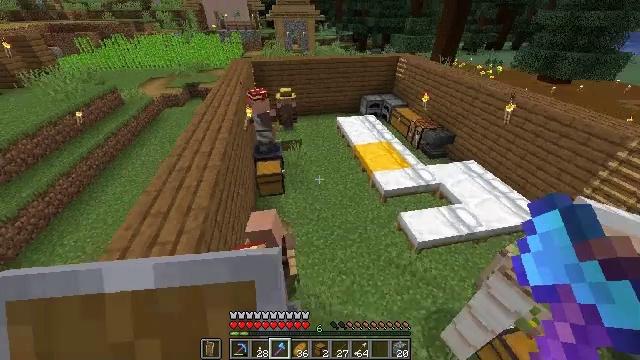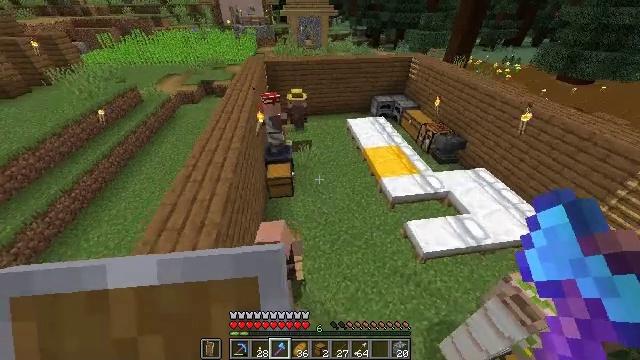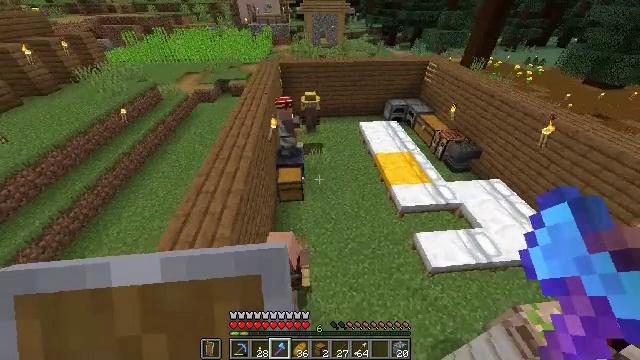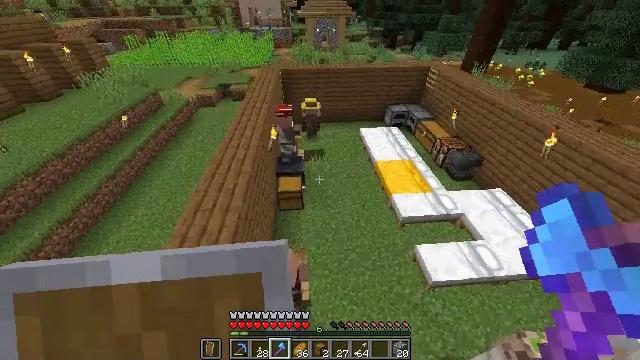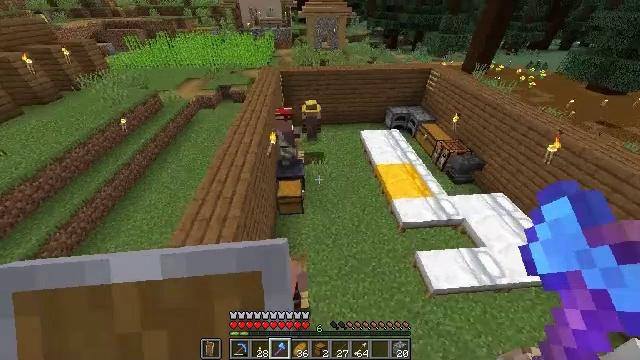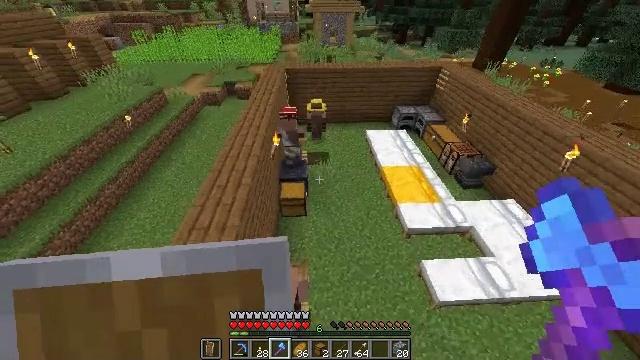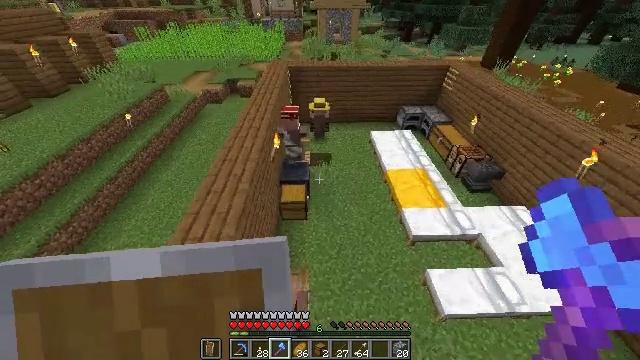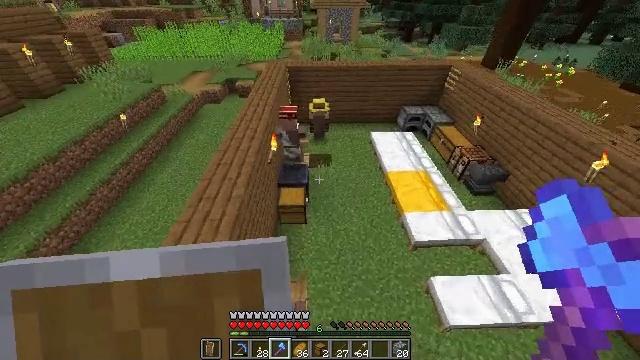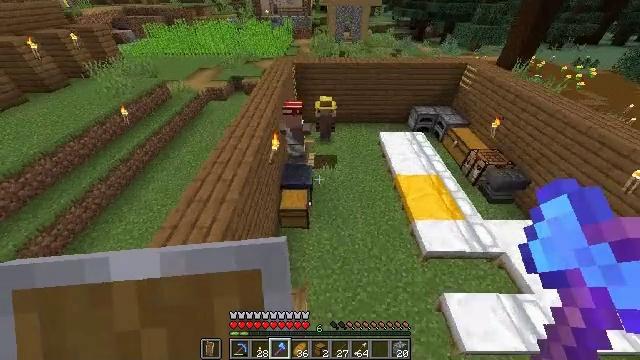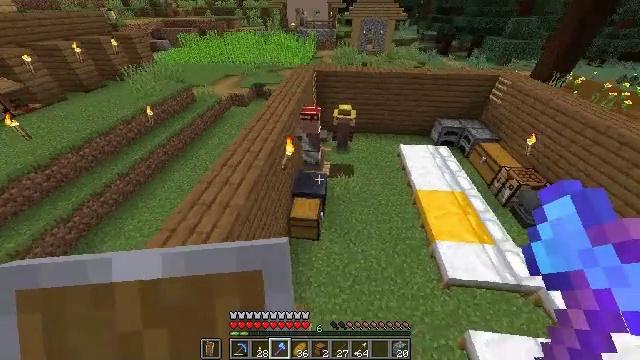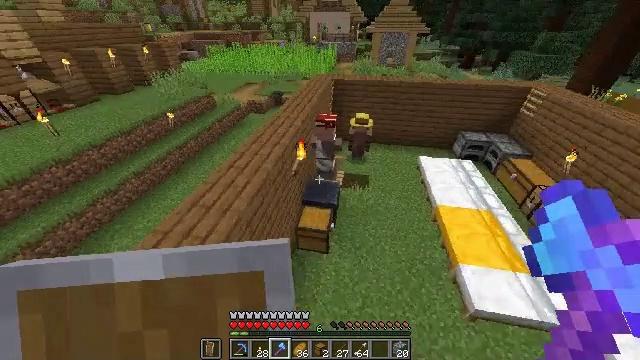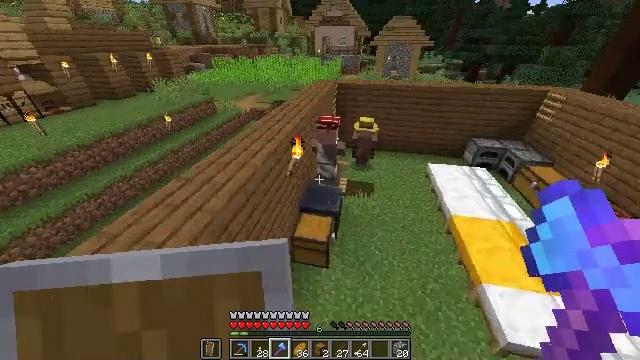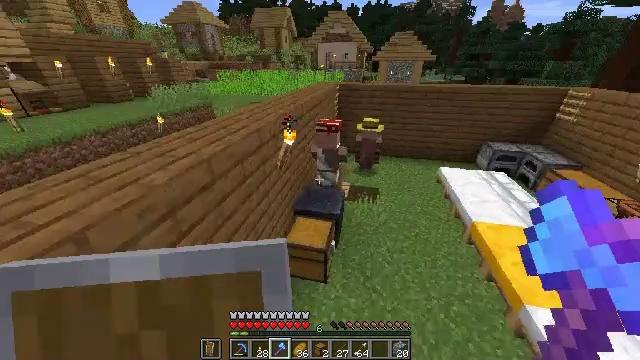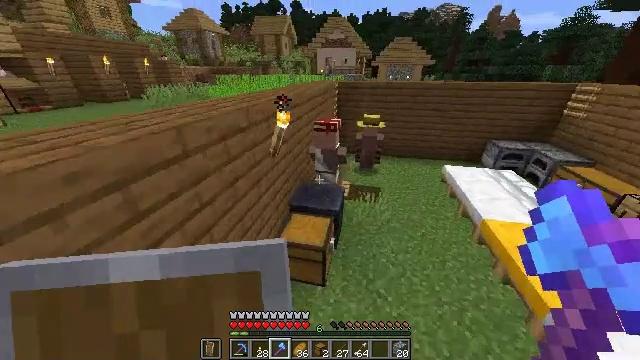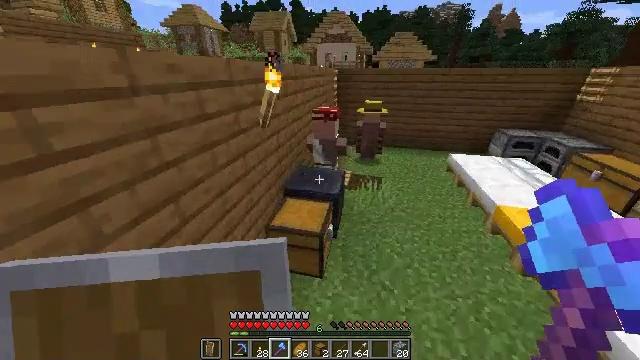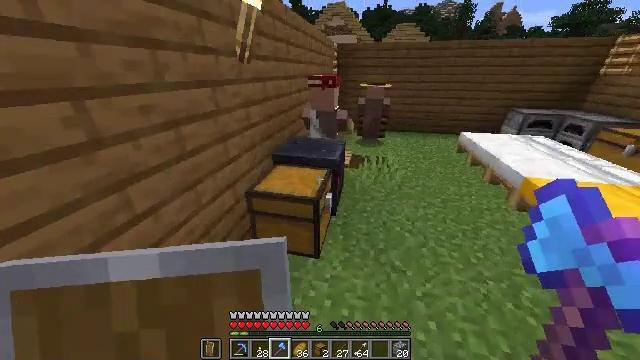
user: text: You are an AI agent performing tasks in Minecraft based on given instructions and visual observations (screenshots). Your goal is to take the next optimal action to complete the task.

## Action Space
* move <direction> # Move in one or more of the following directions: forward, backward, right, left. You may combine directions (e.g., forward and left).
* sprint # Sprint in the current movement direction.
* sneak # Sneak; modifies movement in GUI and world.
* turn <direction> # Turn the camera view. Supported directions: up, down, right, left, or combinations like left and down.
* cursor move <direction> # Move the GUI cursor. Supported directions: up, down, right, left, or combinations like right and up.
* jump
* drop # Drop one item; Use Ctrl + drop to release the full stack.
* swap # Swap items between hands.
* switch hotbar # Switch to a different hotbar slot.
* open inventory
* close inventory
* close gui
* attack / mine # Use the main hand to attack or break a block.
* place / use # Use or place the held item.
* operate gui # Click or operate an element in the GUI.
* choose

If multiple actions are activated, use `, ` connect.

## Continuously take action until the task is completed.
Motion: motion action
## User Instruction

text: Enchant a book to create an enchanted book.
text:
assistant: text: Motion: move forward, sprint, turn left and down, jump
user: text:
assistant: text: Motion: move forward, sprint, turn left and down, jump
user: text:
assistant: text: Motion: move forward, sprint, jump
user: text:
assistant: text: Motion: move forward, sprint, jump
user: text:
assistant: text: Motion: move forward, sprint, turn left and down, jump
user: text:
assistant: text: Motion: move forward, sprint, turn left, jump
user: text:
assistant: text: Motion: move forward, sprint, jump
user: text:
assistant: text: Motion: move forward, sprint, turn left
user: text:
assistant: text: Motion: move forward, turn left and up
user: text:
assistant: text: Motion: move forward, turn left and up
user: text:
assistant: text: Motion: move forward, turn left and up
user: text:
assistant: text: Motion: move forward, turn up
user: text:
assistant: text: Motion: move forward, turn up
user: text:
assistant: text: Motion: move forward, jump
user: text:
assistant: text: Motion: move forward, jump
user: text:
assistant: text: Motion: move forward, jump
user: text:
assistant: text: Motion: move forward, jump
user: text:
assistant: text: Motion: move forward, turn up, jump
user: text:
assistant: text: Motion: move forward, jump
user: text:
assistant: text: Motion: move forward, jump
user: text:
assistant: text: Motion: move forward, jump
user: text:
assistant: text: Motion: move forward, jump
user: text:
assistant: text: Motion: move forward
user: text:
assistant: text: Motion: move forward
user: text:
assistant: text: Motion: move forward, use / place
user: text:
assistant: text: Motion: use / place
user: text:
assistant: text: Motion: turn down, use / place
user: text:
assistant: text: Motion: turn left and down, use / place
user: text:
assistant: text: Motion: no_op
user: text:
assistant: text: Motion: open gui